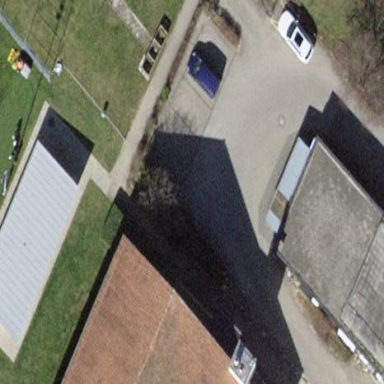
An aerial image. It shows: Street-side parking area.